Question: I have a SVG graphic that draws a circle. When I give it a 'background-color' with CSS, I expected it to show up only in the corners because CSS elements are never round (yes yes, 'border-radius'...) - so I put a round graphic with a transparent background in a rectangular box with background color.
But instead, it looks like this:

Is there any way I can remove the "padding" on the left & right side? Has it something to do with 'ViewBox'?
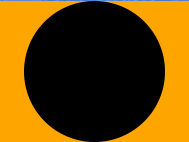
Answer: If you want the SVG to stretch to the entire box, put 'preserveAspectRatio="none"' on the root '<svg>' element.